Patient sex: M
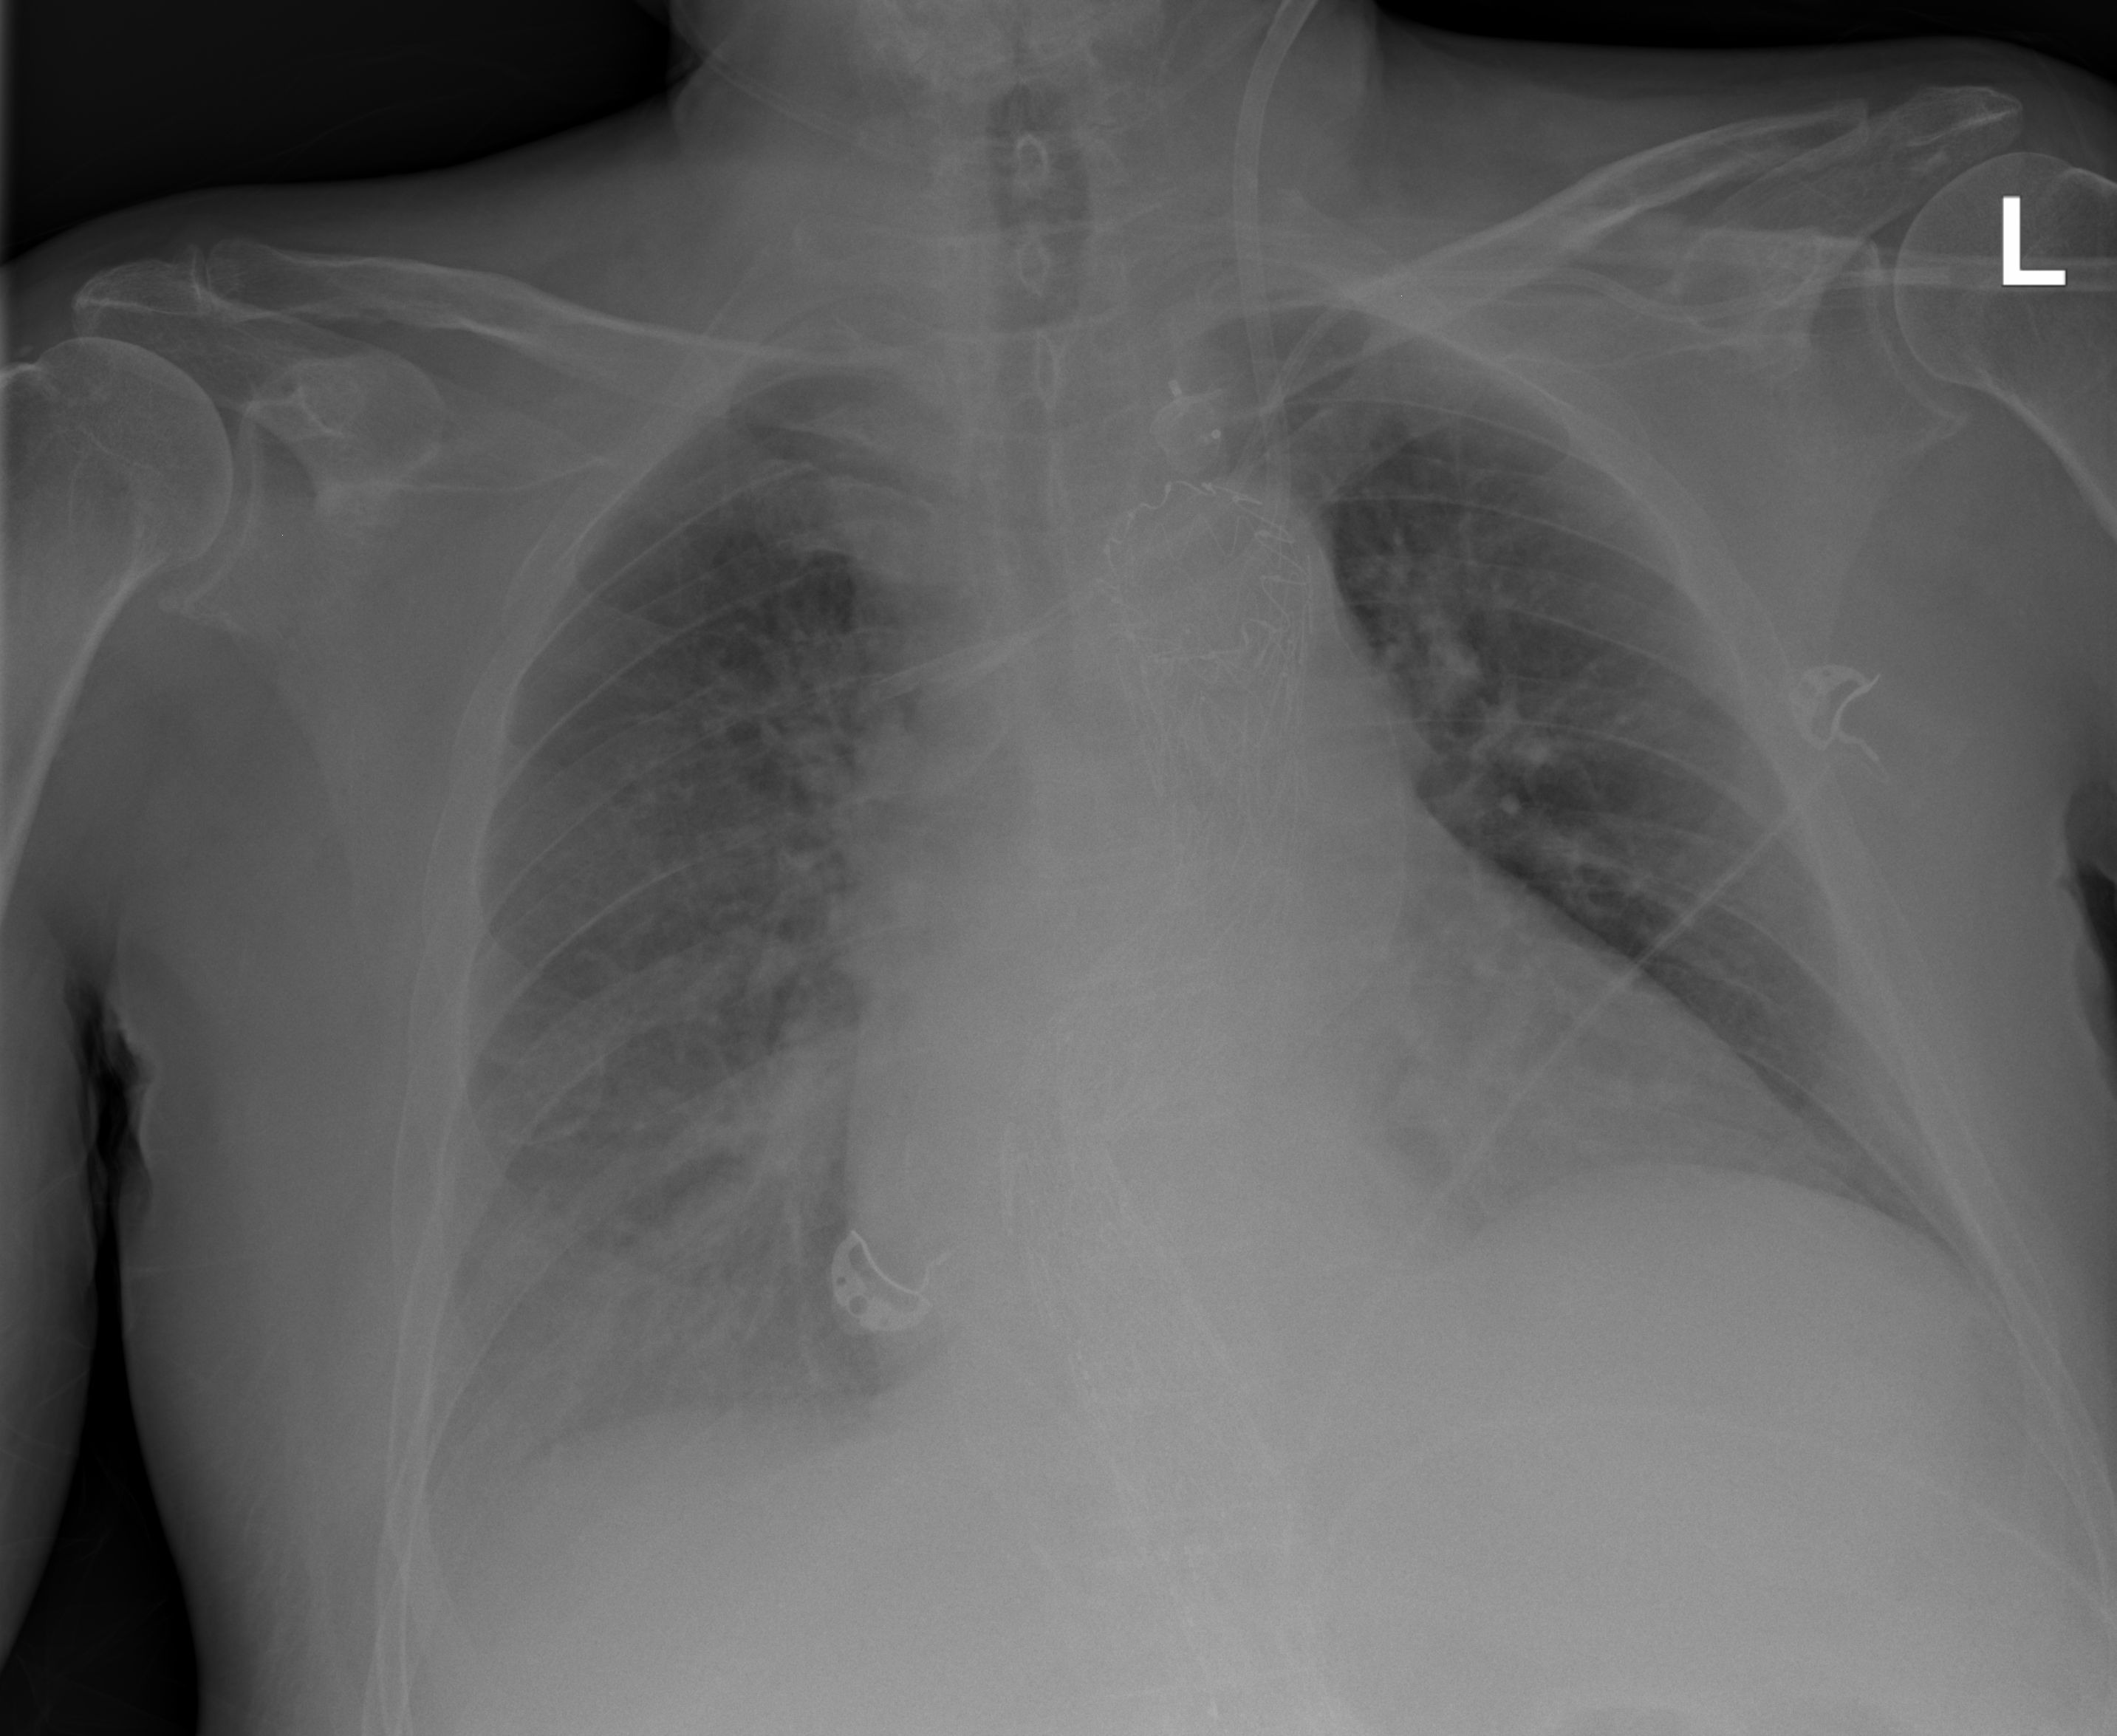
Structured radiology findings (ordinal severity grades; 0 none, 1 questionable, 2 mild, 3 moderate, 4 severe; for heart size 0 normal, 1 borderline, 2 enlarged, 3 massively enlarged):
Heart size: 2
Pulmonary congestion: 0
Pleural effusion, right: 2
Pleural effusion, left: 0
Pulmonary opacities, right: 2
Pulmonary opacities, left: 0
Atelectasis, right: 2
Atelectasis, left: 0